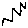
Label: zigzag